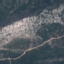
Label: HerbaceousVegetation